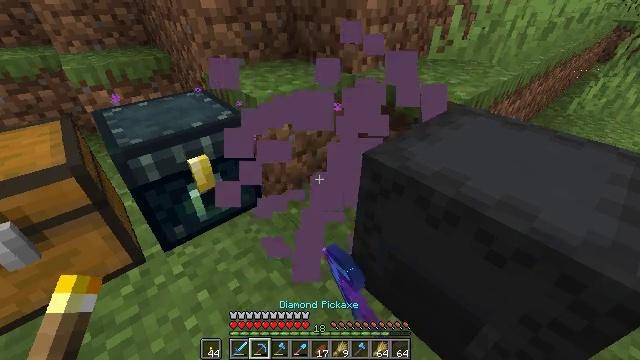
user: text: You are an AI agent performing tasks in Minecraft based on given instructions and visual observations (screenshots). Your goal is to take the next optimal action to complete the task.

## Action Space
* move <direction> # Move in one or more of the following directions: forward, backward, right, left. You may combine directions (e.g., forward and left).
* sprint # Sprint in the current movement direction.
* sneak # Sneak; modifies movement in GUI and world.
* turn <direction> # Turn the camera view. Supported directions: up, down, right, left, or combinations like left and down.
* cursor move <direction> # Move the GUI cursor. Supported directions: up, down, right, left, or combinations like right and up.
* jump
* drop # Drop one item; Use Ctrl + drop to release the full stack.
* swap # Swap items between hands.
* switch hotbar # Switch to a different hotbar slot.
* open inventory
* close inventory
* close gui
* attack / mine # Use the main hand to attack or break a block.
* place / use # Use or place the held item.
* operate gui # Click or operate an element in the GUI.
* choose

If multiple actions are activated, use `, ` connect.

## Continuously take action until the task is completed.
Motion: motion action
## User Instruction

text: Break the shulker box to collect it.
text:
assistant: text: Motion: no_op